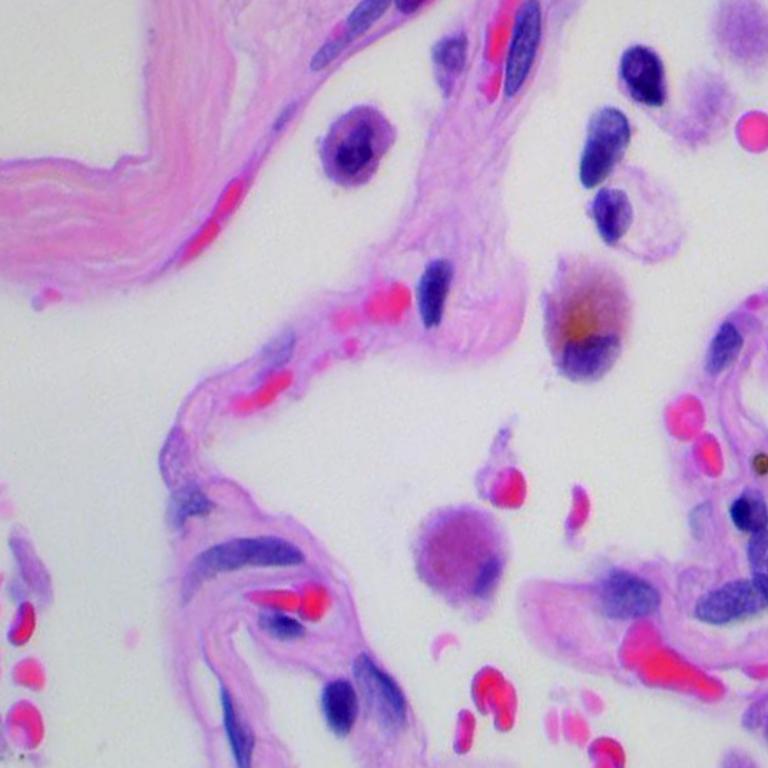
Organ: lung
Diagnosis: benign